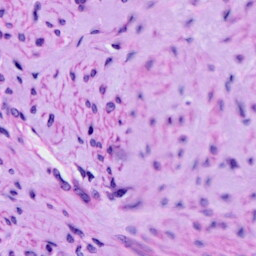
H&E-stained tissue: Cervix